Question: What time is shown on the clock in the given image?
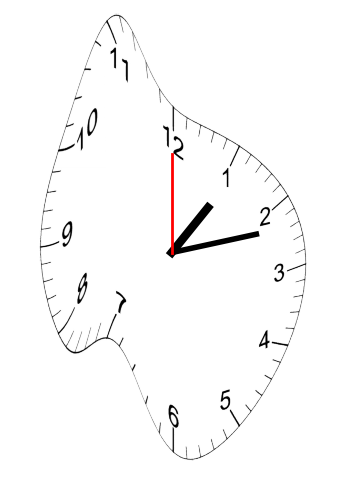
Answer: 01:12:00